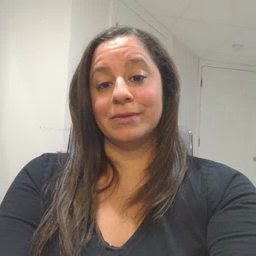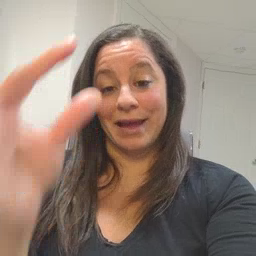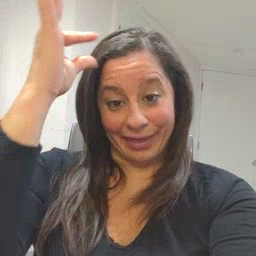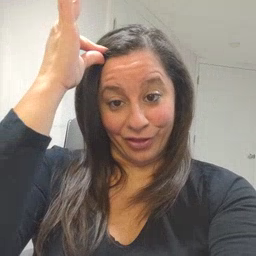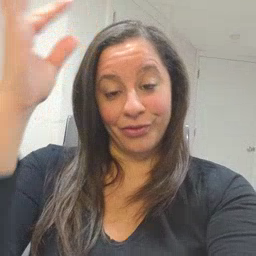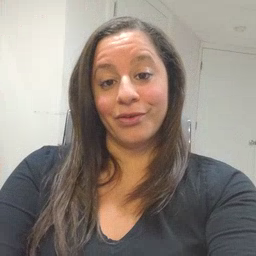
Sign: hair